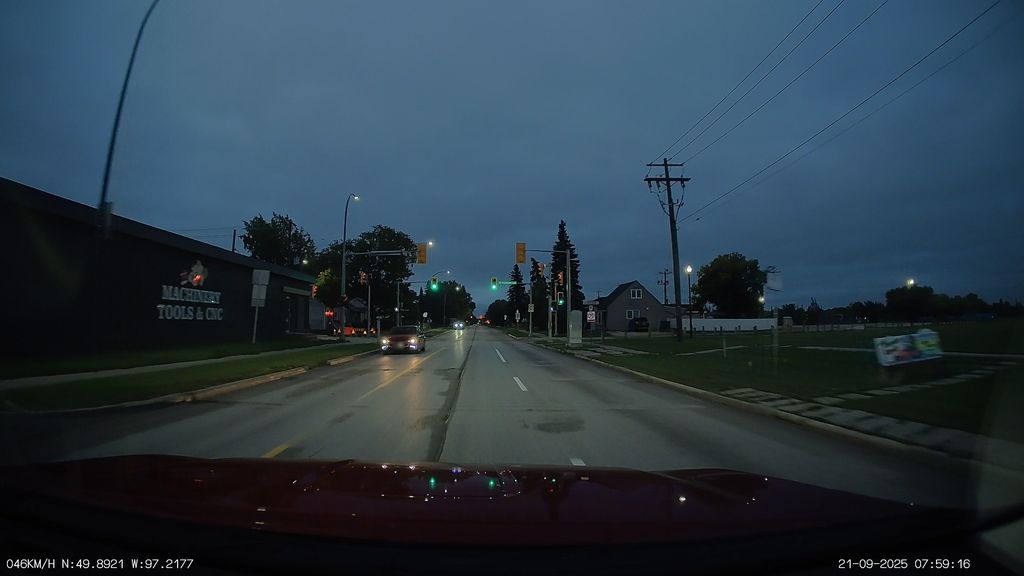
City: winnipeg